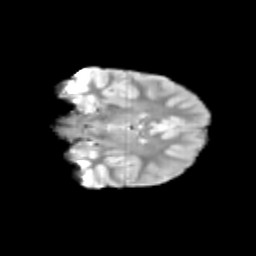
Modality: T2w
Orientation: coronal
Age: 10
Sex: male
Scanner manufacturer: siemens
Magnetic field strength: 3 T
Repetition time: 3.8 s
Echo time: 0.07 s